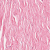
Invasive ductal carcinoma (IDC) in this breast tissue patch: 0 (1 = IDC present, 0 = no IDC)